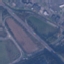
Land use / land cover: Highway